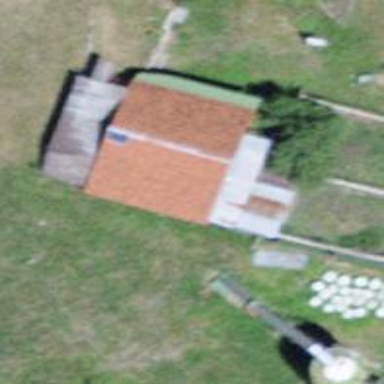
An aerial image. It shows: Barn.